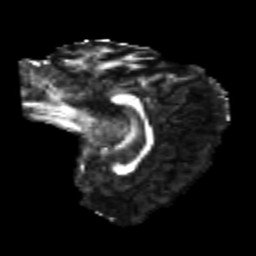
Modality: FA
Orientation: sagittal
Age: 19
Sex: female
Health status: healthy
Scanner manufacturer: philips
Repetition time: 7.478 s
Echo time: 0.08753 s